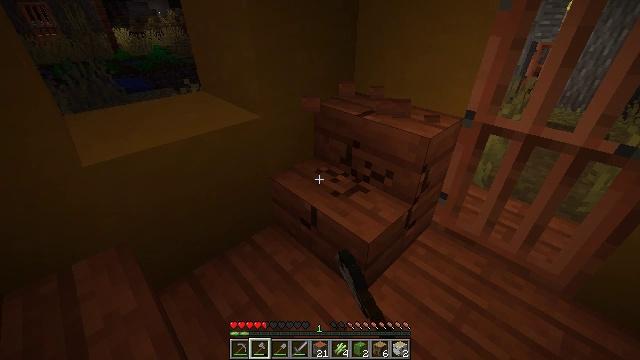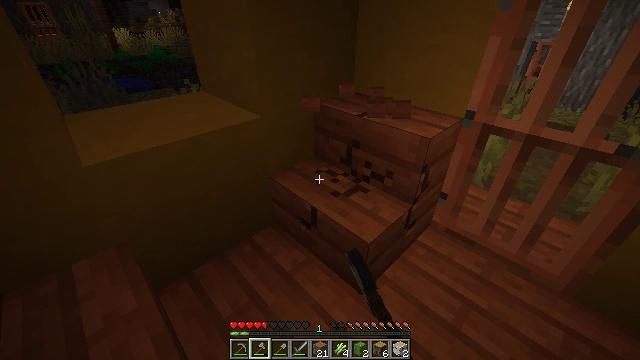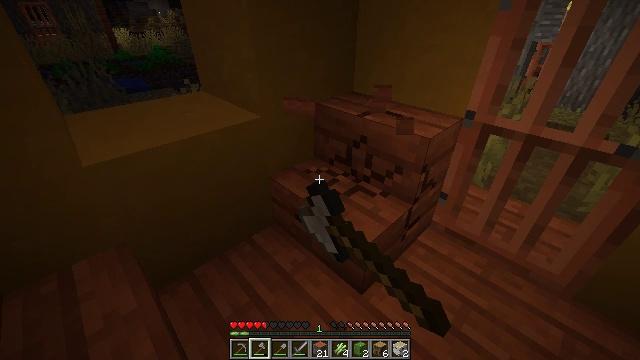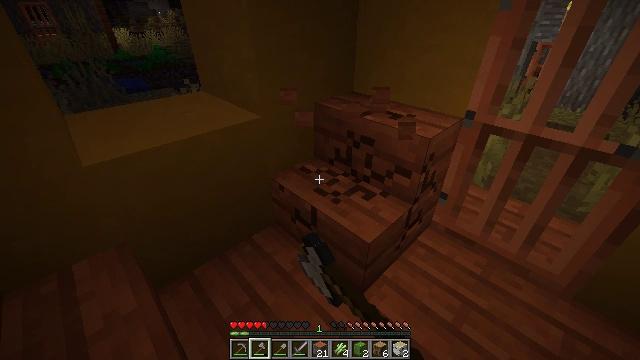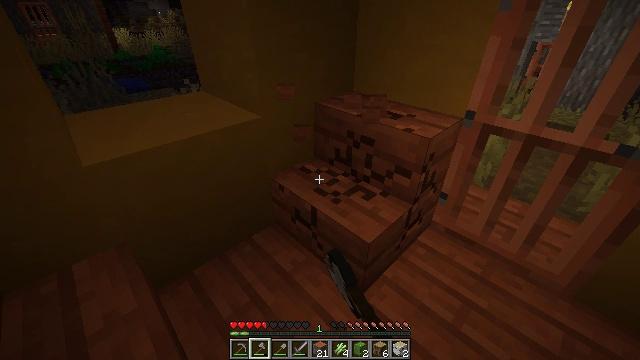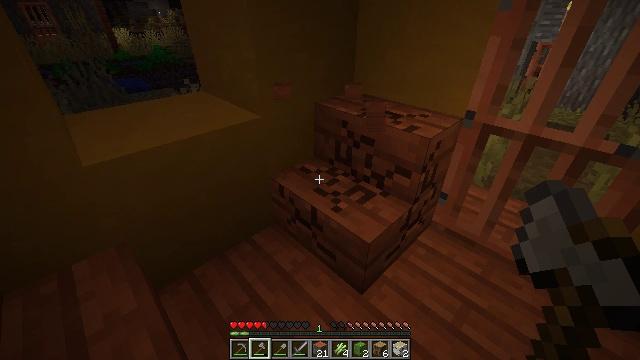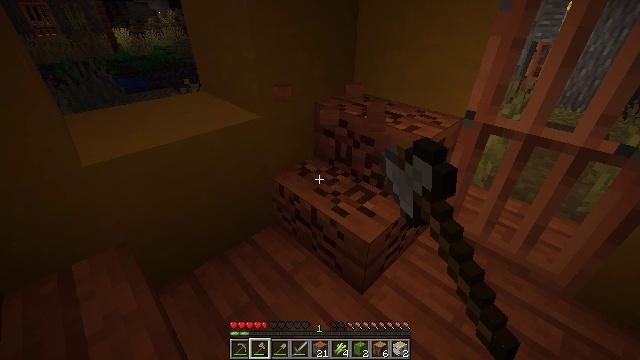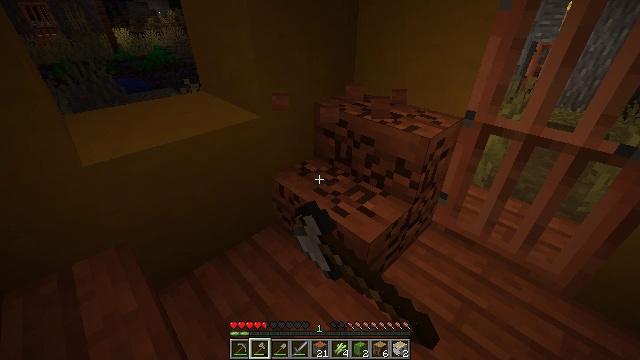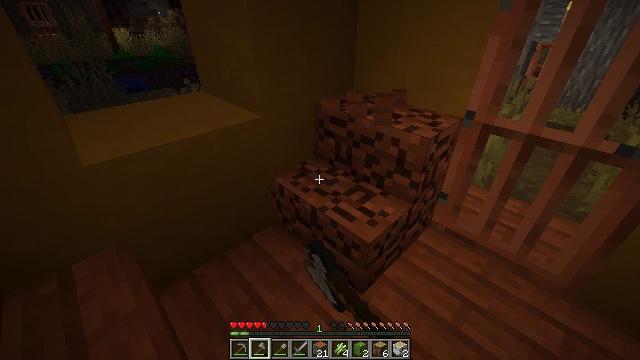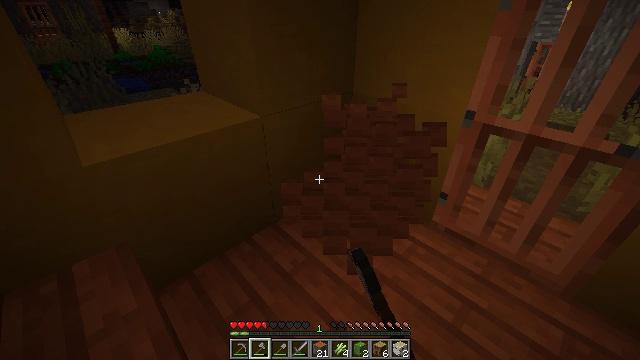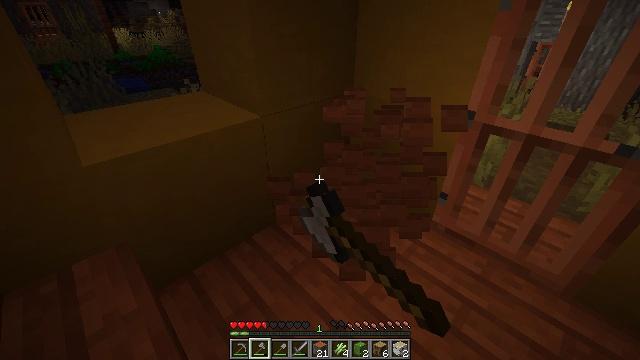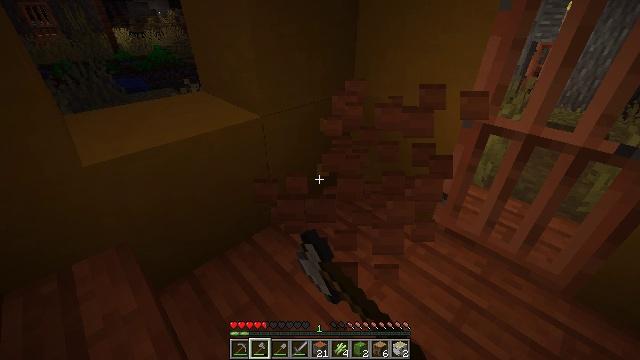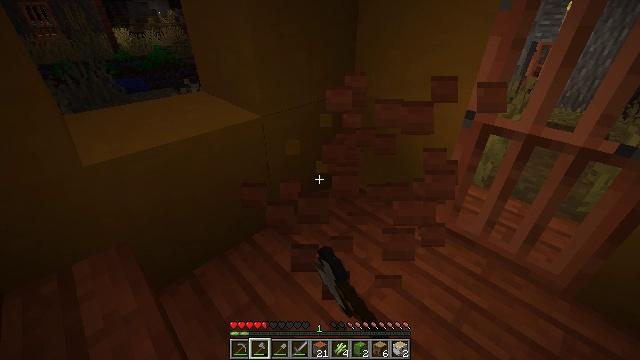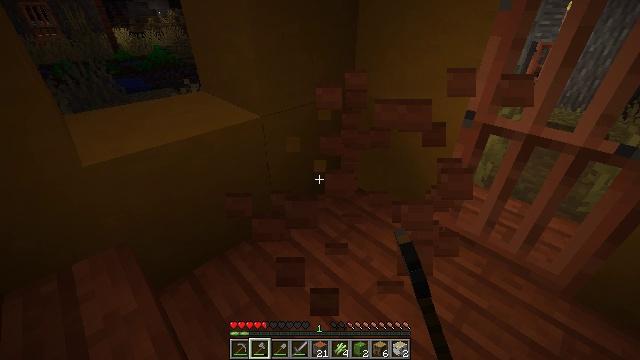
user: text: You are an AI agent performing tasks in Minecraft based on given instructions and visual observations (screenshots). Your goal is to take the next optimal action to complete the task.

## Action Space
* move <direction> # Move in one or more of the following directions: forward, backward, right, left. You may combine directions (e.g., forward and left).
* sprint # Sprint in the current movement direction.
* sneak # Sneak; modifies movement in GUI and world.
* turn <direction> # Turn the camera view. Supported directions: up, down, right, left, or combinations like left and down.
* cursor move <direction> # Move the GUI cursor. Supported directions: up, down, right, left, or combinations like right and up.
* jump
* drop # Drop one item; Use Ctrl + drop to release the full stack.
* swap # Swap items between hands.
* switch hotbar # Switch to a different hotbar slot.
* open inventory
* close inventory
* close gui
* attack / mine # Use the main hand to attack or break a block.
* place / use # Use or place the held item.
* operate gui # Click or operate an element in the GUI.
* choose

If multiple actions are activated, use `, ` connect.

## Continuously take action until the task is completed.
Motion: motion action
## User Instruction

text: Recycle the acacia stairs.
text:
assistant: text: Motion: attack / mine
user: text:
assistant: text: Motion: attack / mine
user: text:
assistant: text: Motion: attack / mine
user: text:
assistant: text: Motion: attack / mine
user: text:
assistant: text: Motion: attack / mine
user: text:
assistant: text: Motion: attack / mine
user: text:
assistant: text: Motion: attack / mine
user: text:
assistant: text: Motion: attack / mine
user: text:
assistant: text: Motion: attack / mine
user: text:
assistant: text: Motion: attack / mine
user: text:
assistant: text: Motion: attack / mine
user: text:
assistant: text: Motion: attack / mine
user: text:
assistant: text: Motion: attack / mine
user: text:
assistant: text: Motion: attack / mine